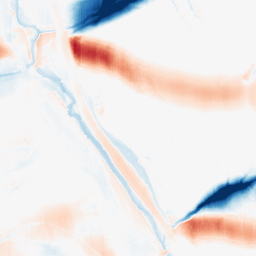
Category: morphological
Decomposition family: morphological_ellipse
Decomposition parameters: operation: average
width: 50
height: 10
Upsampling method: quintic
Upsampling parameters: scale: 2
Upsampling scale: 2